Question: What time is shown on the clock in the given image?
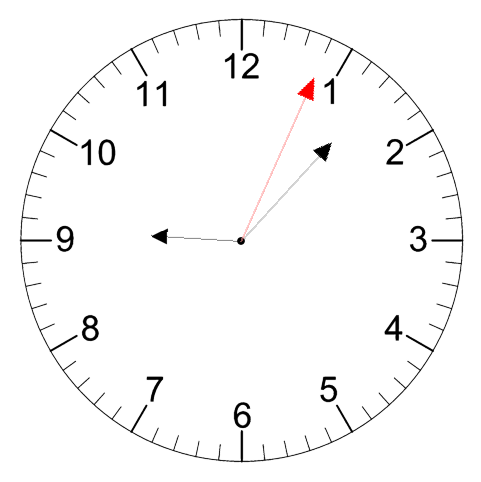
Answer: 09:07:04